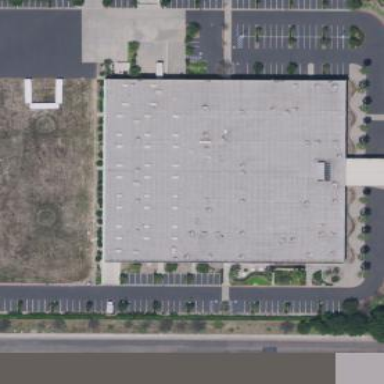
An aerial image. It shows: Industrial building.